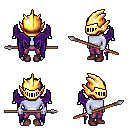
a pixel art fantasy rpg character, male body template, dark elf, purple skin, purple wings, magenta pants, white blonde plain hairstyle, gold helm, maroon shoes, spear, four views (front, back, left, right), 2x2 character sprite sheet, small pixel art, hard edges, no anti-aliasing